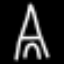
Label: The Eiffel Tower